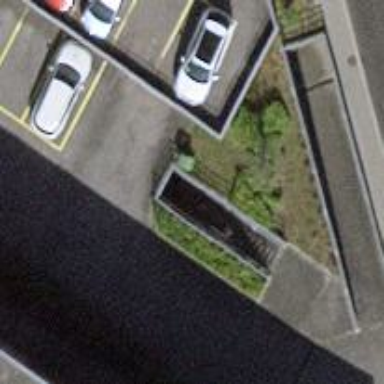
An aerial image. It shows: Retaining wall.